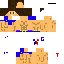
A male human skin with medium skin, wearing brown long hair dressed in a blue tshirt and red pants, featuring a closed mouth.